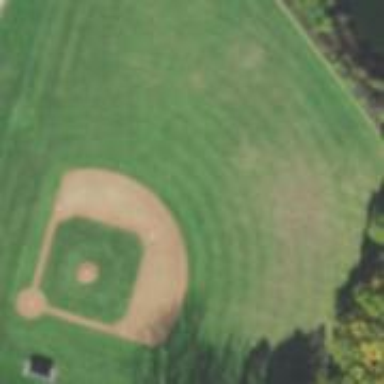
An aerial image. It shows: Baseball pitch for leisure and sports activities.